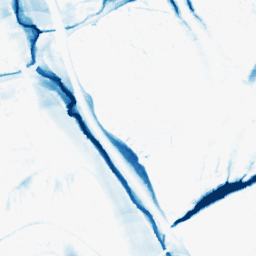
Category: morphological
Decomposition family: morphological_ellipse
Decomposition parameters: operation: closing
width: 20
height: 50
Upsampling method: sinc_blackman
Upsampling parameters: scale: 4
kernel_size: 16
Upsampling scale: 4